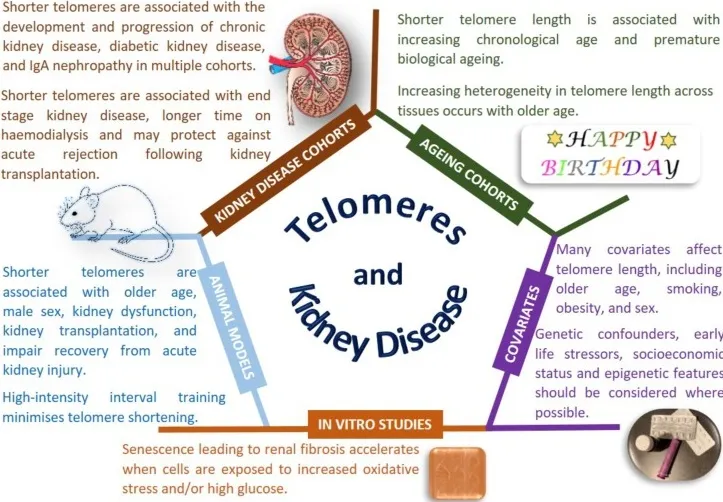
Telomeres and kidney disease. Copyright disclosure: mouse: https://commons. wikimedia. org/wiki/File:Vector_diagram_of_laboratory_mouse_%28black_and_white%29. svg; https://creativecommons. org/licenses/by-sa/4.0/deed. en; attribution, "By Gwilz [CC BY-SA 4.0 (https://creativecommons. org/licenses/by-sa/4.0)], from Wikimedia Commons. Kidney: https://commons. wikimedia. org/wiki/File:Kidney_Cross_Section. png; By Artwork by Holly Fischer [CC BY 3.0 (https://creativecommons. org/licenses/by/3.0)], via Wikimedia Commons.
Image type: pathology (immunostaining)